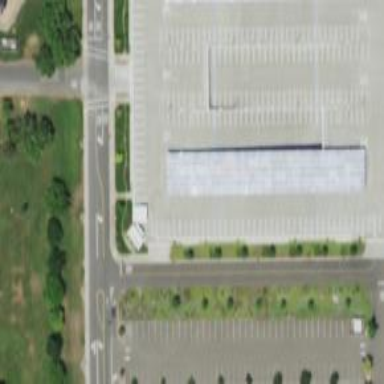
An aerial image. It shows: Multi-storey parking lot with asphalt surface.